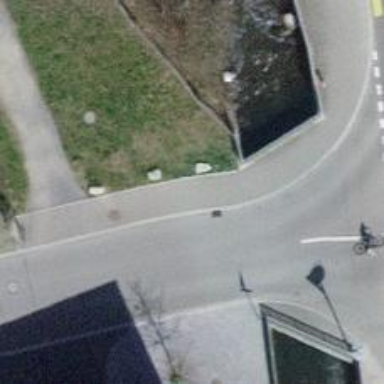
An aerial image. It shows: Sidewalk along the footway.